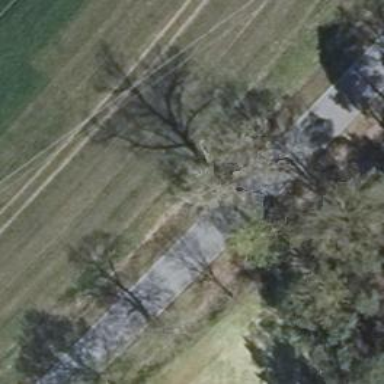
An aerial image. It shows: Deciduous tree with broadleaved leaves.